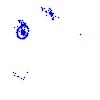
Particle: electron